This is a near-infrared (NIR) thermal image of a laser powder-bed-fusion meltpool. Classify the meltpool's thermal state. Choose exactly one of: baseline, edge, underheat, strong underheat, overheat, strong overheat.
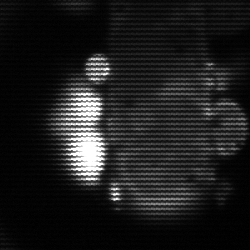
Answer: strong underheat